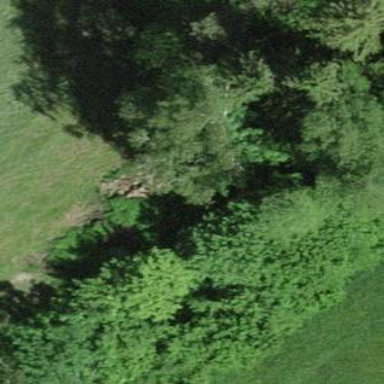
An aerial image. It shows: Mixed-leaf forest area.